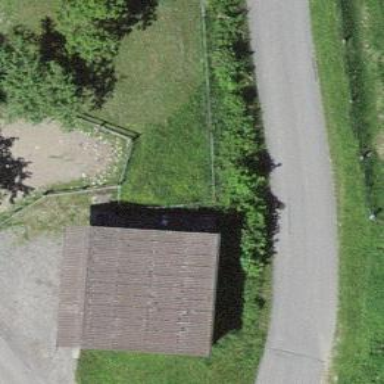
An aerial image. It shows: Shed.